Field crop: tomato
Growth stage: 2
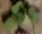
Species: solanum